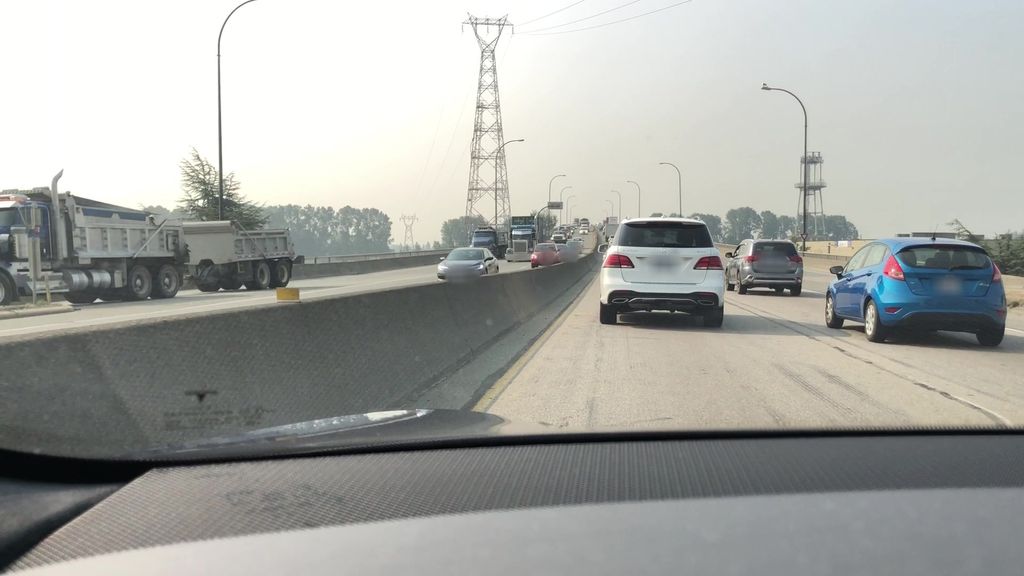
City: vancouver